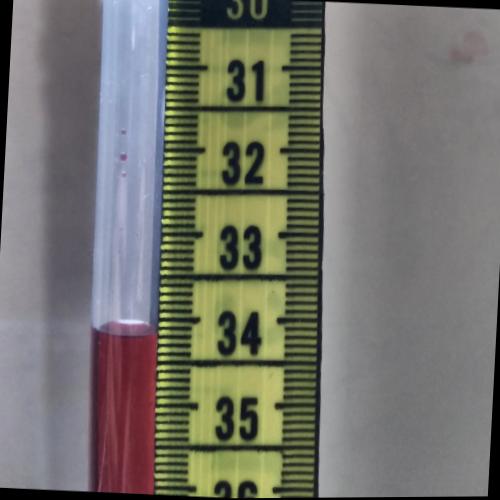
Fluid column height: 34.2 cm